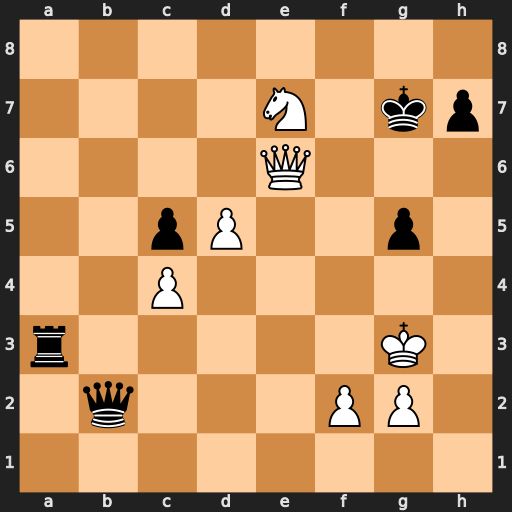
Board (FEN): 8/4N1kp/4Q3/2pP2p1/2P5/r5K1/1q3PP1/8
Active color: w
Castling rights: -
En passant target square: -
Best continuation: Kg4 Qd4+ Kxg5 Qd2+ Kg4